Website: macys
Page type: billing-address
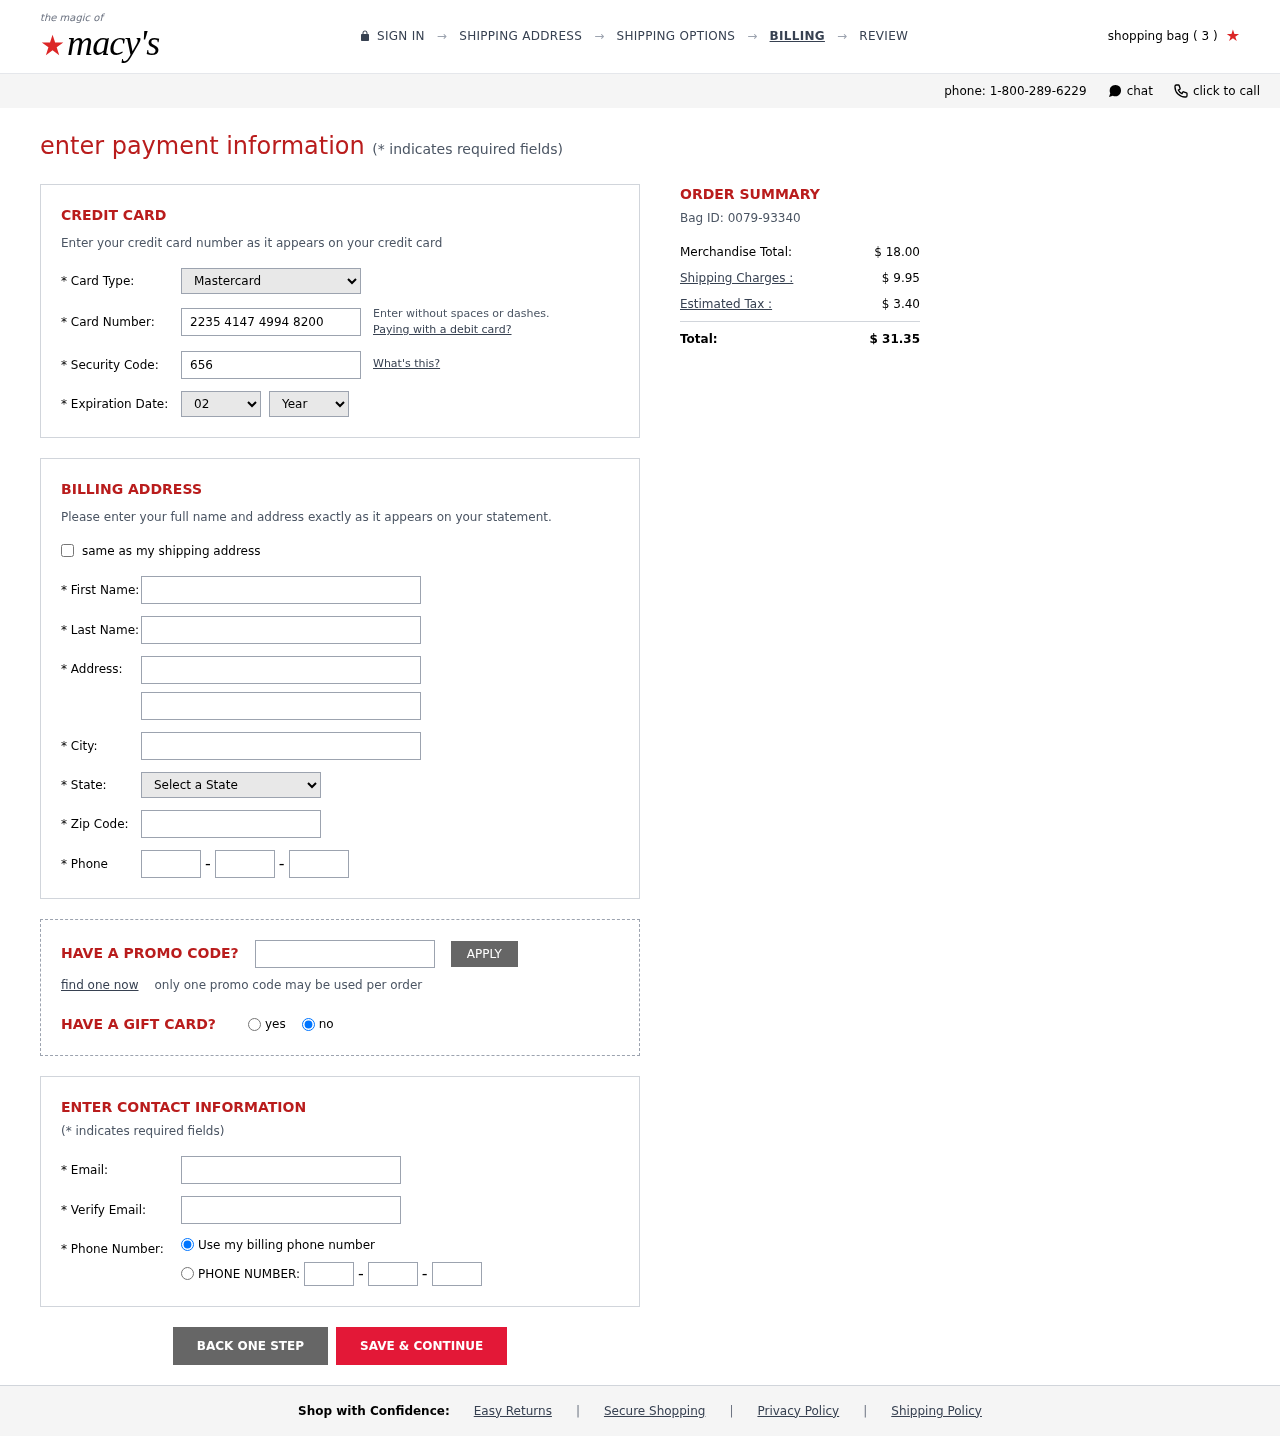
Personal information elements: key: PII_CARD_CVV
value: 656
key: PII_CARD_EXPIRY_MONTH
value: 02
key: PII_CARD_EXPIRY_YEAR
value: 30
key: PII_CARD_NUMBER
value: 2235 4147 4994 8200
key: PII_CARD_TYPE
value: Mastercard
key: PII_CITY
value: South Bradleyberg
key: PII_EMAIL
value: dgrant@gmail.com
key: PII_FIRSTNAME
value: Diana
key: PII_LASTNAME
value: Grant
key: PII_PHONE_AREA
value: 761
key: PII_PHONE_PREFIX
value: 700
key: PII_PHONE_SUFFIX
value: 4130
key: PII_POSTCODE
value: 01966
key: PII_STATE_ABBR
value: VT
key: PII_STREET
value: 151 Roy Motorway Suite 464
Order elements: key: ORDER_NUM_ITEMS
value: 3
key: ORDER_ID
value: Bag ID: 0079-93340
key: ORDER_SUBTOTAL
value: $ 18.00
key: ORDER_SHIPPING_COST
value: $ 9.95
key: ORDER_TAX
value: $ 3.40
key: ORDER_TOTAL
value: $ 31.35